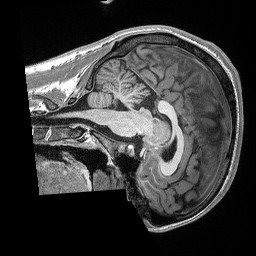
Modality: T1w
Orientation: sagittal
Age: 21
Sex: male
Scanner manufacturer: siemens
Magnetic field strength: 3 T
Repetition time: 2.3 s
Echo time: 0.00298 s